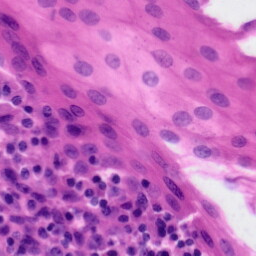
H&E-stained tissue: Tonsil